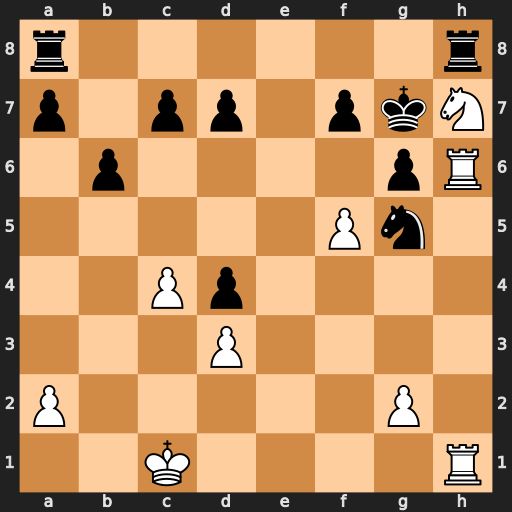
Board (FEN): r6r/p1pp1pkN/1p4pR/5Pn1/2Pp4/3P4/P5P1/2K4R
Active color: w
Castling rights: -
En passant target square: -
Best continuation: f6+ Kg8 Nxg5 Rxh6 Rxh6